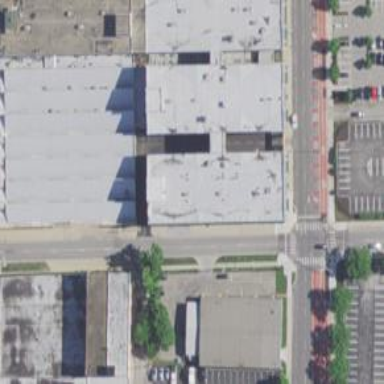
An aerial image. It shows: Office building with flat roof.